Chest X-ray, PA view. Patient: 46 years old, sex M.
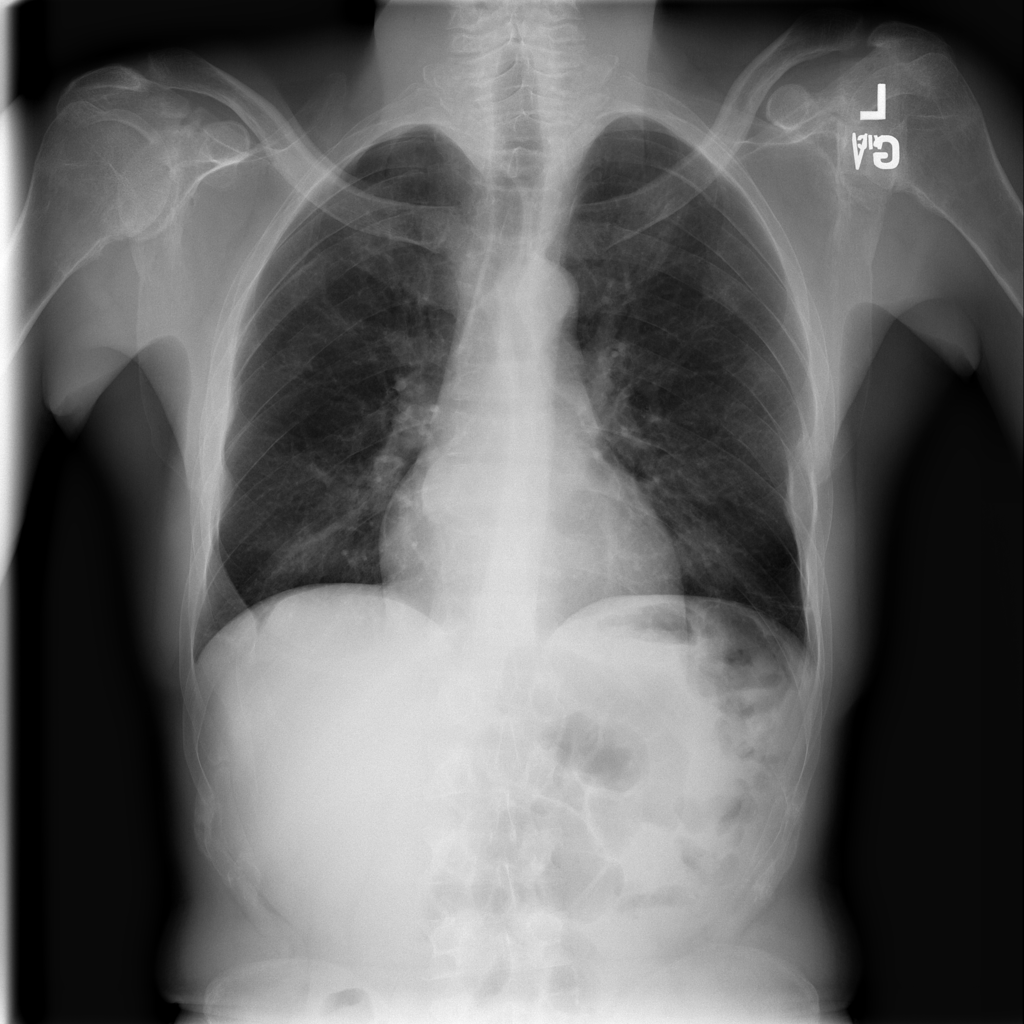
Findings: Cardiomegaly